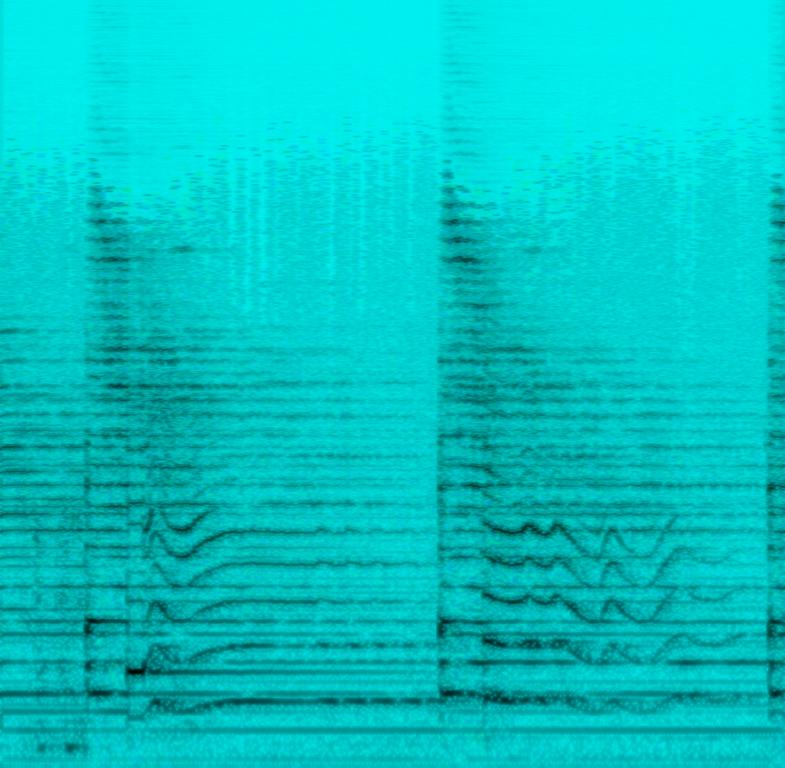
Solo sitar using microtonality, droning and string bending. The music is hypnotic and meditative and there is the sound of tape hiss and warble in the recording.